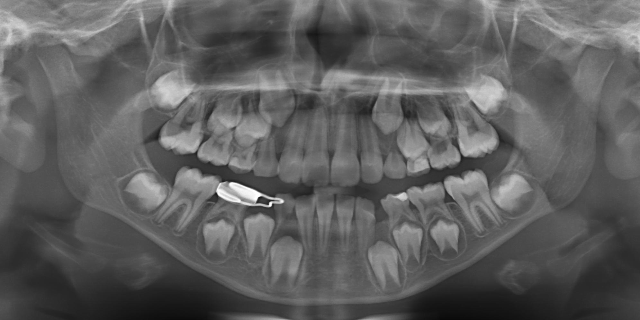
child